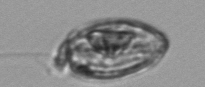
Label: Katodinium_or_Torodinium